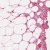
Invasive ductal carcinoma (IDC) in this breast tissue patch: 0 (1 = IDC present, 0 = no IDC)